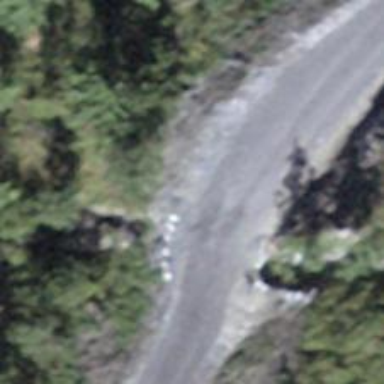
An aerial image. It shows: Culvert tunnel.